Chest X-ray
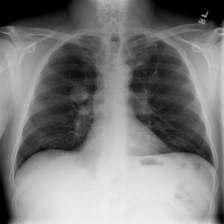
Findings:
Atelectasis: negative
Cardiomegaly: negative
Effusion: negative
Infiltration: negative
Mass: positive
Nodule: negative
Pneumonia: negative
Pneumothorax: negative
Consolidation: negative
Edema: negative
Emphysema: negative
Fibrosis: negative
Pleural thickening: negative
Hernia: negative